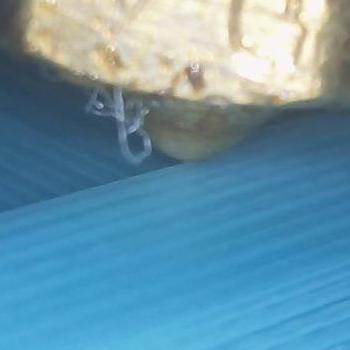
Flow rate: 62%